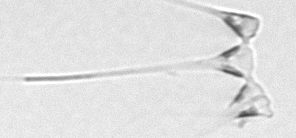
Label: Asterionellopsis_glacialis